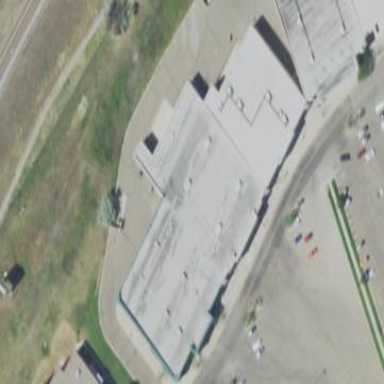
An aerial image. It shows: Building.